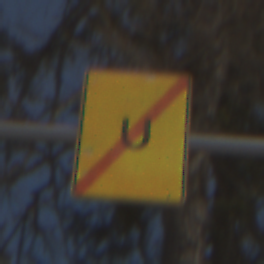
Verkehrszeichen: EndeUmleitung
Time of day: Midday
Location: Outdoor (Nature)
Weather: PartlyCloudy
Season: NotSpecified
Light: Natural